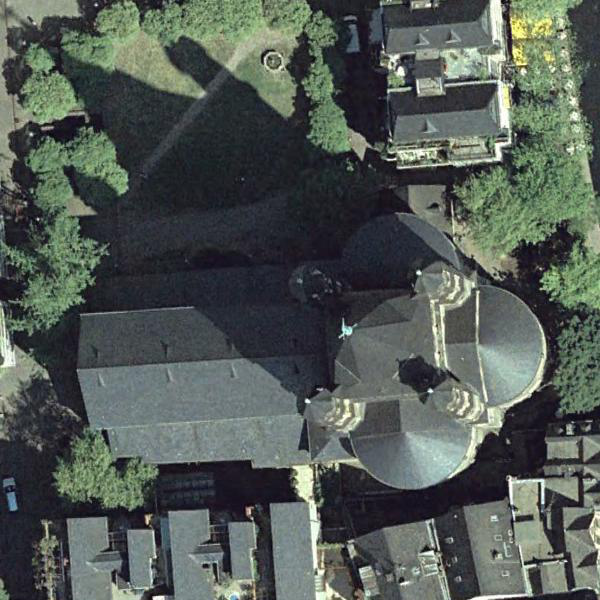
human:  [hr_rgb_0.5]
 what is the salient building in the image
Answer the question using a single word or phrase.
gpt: church